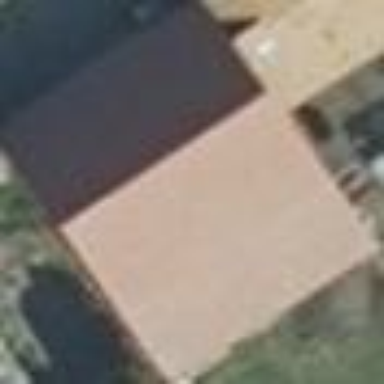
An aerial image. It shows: Garage building.